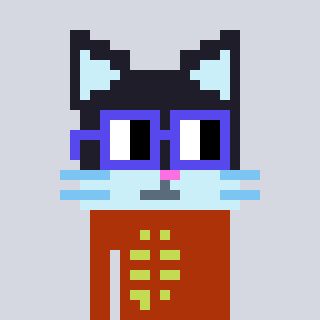
a pixel art character with square blue glasses, a cat-shaped head and a hotbrown-colored body on a cool background